Question: I have a html form with 5 rows and 30 fields. Note the attached image.
I have to capture all of these fields in an array to later convert to a csv file. Each field is labelled at follows: qt1, fa1, en1, et1, ba1, qt2, fa2, etc... Instead of taking each row and adding them to an array in php one at a time is there an easy(ier) way to accomplish this?
I can easily take each row and add them to an array the issue with this i feel would be the speed of the script and the fact that i will have to write 30 lines of array data in the php script.
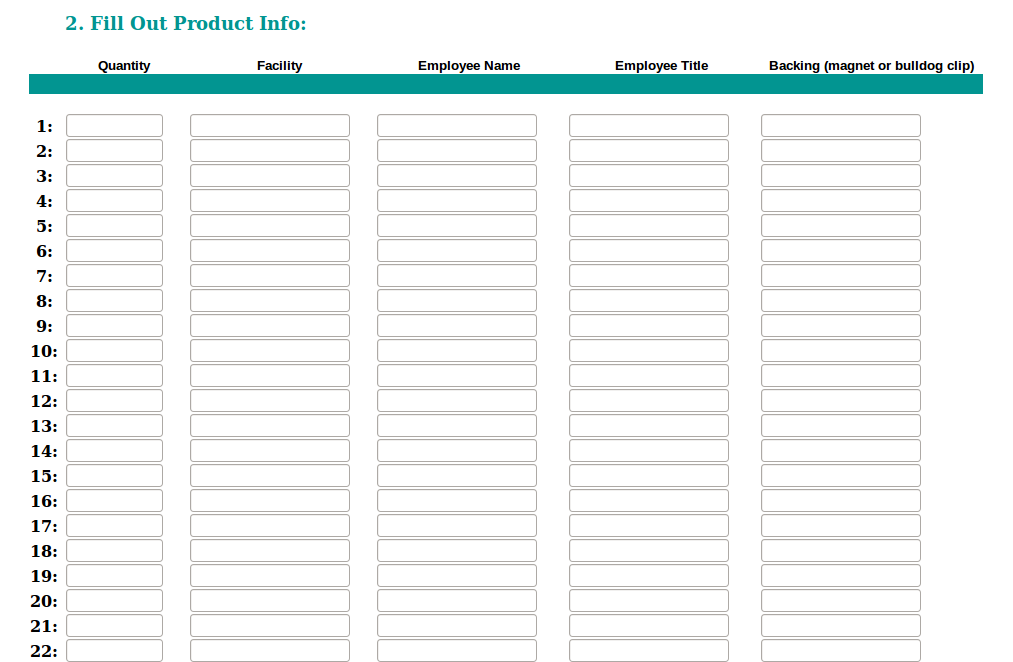
Answer: Is this what you are looking for?
'''
<?php
for($i = 0; $i < 30; $i++): ?>
<input name="qt[<?php echo $i; ?>]"/>
<input name="fa[<?php echo $i; ?>]"/>
<input name="en[<?php echo $i; ?>]"/>
<input name="et[<?php echo $i; ?>]"/>
<input name="ba[<?php echo $i; ?>]"/>
<?php
endfor;
?>
'''
On the server side, you will receive all this data in your $_POST variable anyways, so it will all be in an array regardless. This has an advantage of saving all your values of the same row with the same index and all the same data types under one array.
Not sure about performance, but code readability and maintenance is alot easier like this.